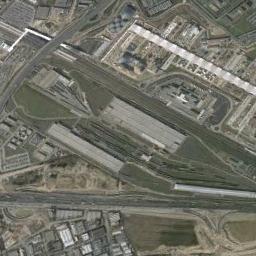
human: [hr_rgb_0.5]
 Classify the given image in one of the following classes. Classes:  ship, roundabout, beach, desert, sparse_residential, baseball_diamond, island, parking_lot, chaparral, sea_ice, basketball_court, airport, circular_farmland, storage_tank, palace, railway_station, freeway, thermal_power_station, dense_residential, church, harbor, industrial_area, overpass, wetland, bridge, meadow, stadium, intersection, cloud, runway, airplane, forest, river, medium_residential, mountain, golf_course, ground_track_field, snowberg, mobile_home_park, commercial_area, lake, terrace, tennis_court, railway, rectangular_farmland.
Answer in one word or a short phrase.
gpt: railway_station